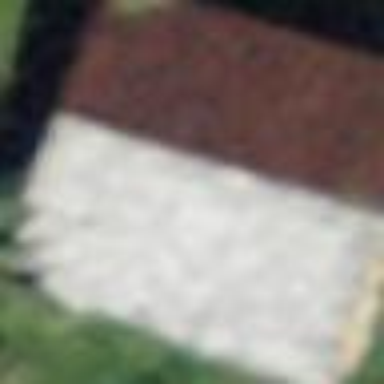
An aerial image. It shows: Rural barn.